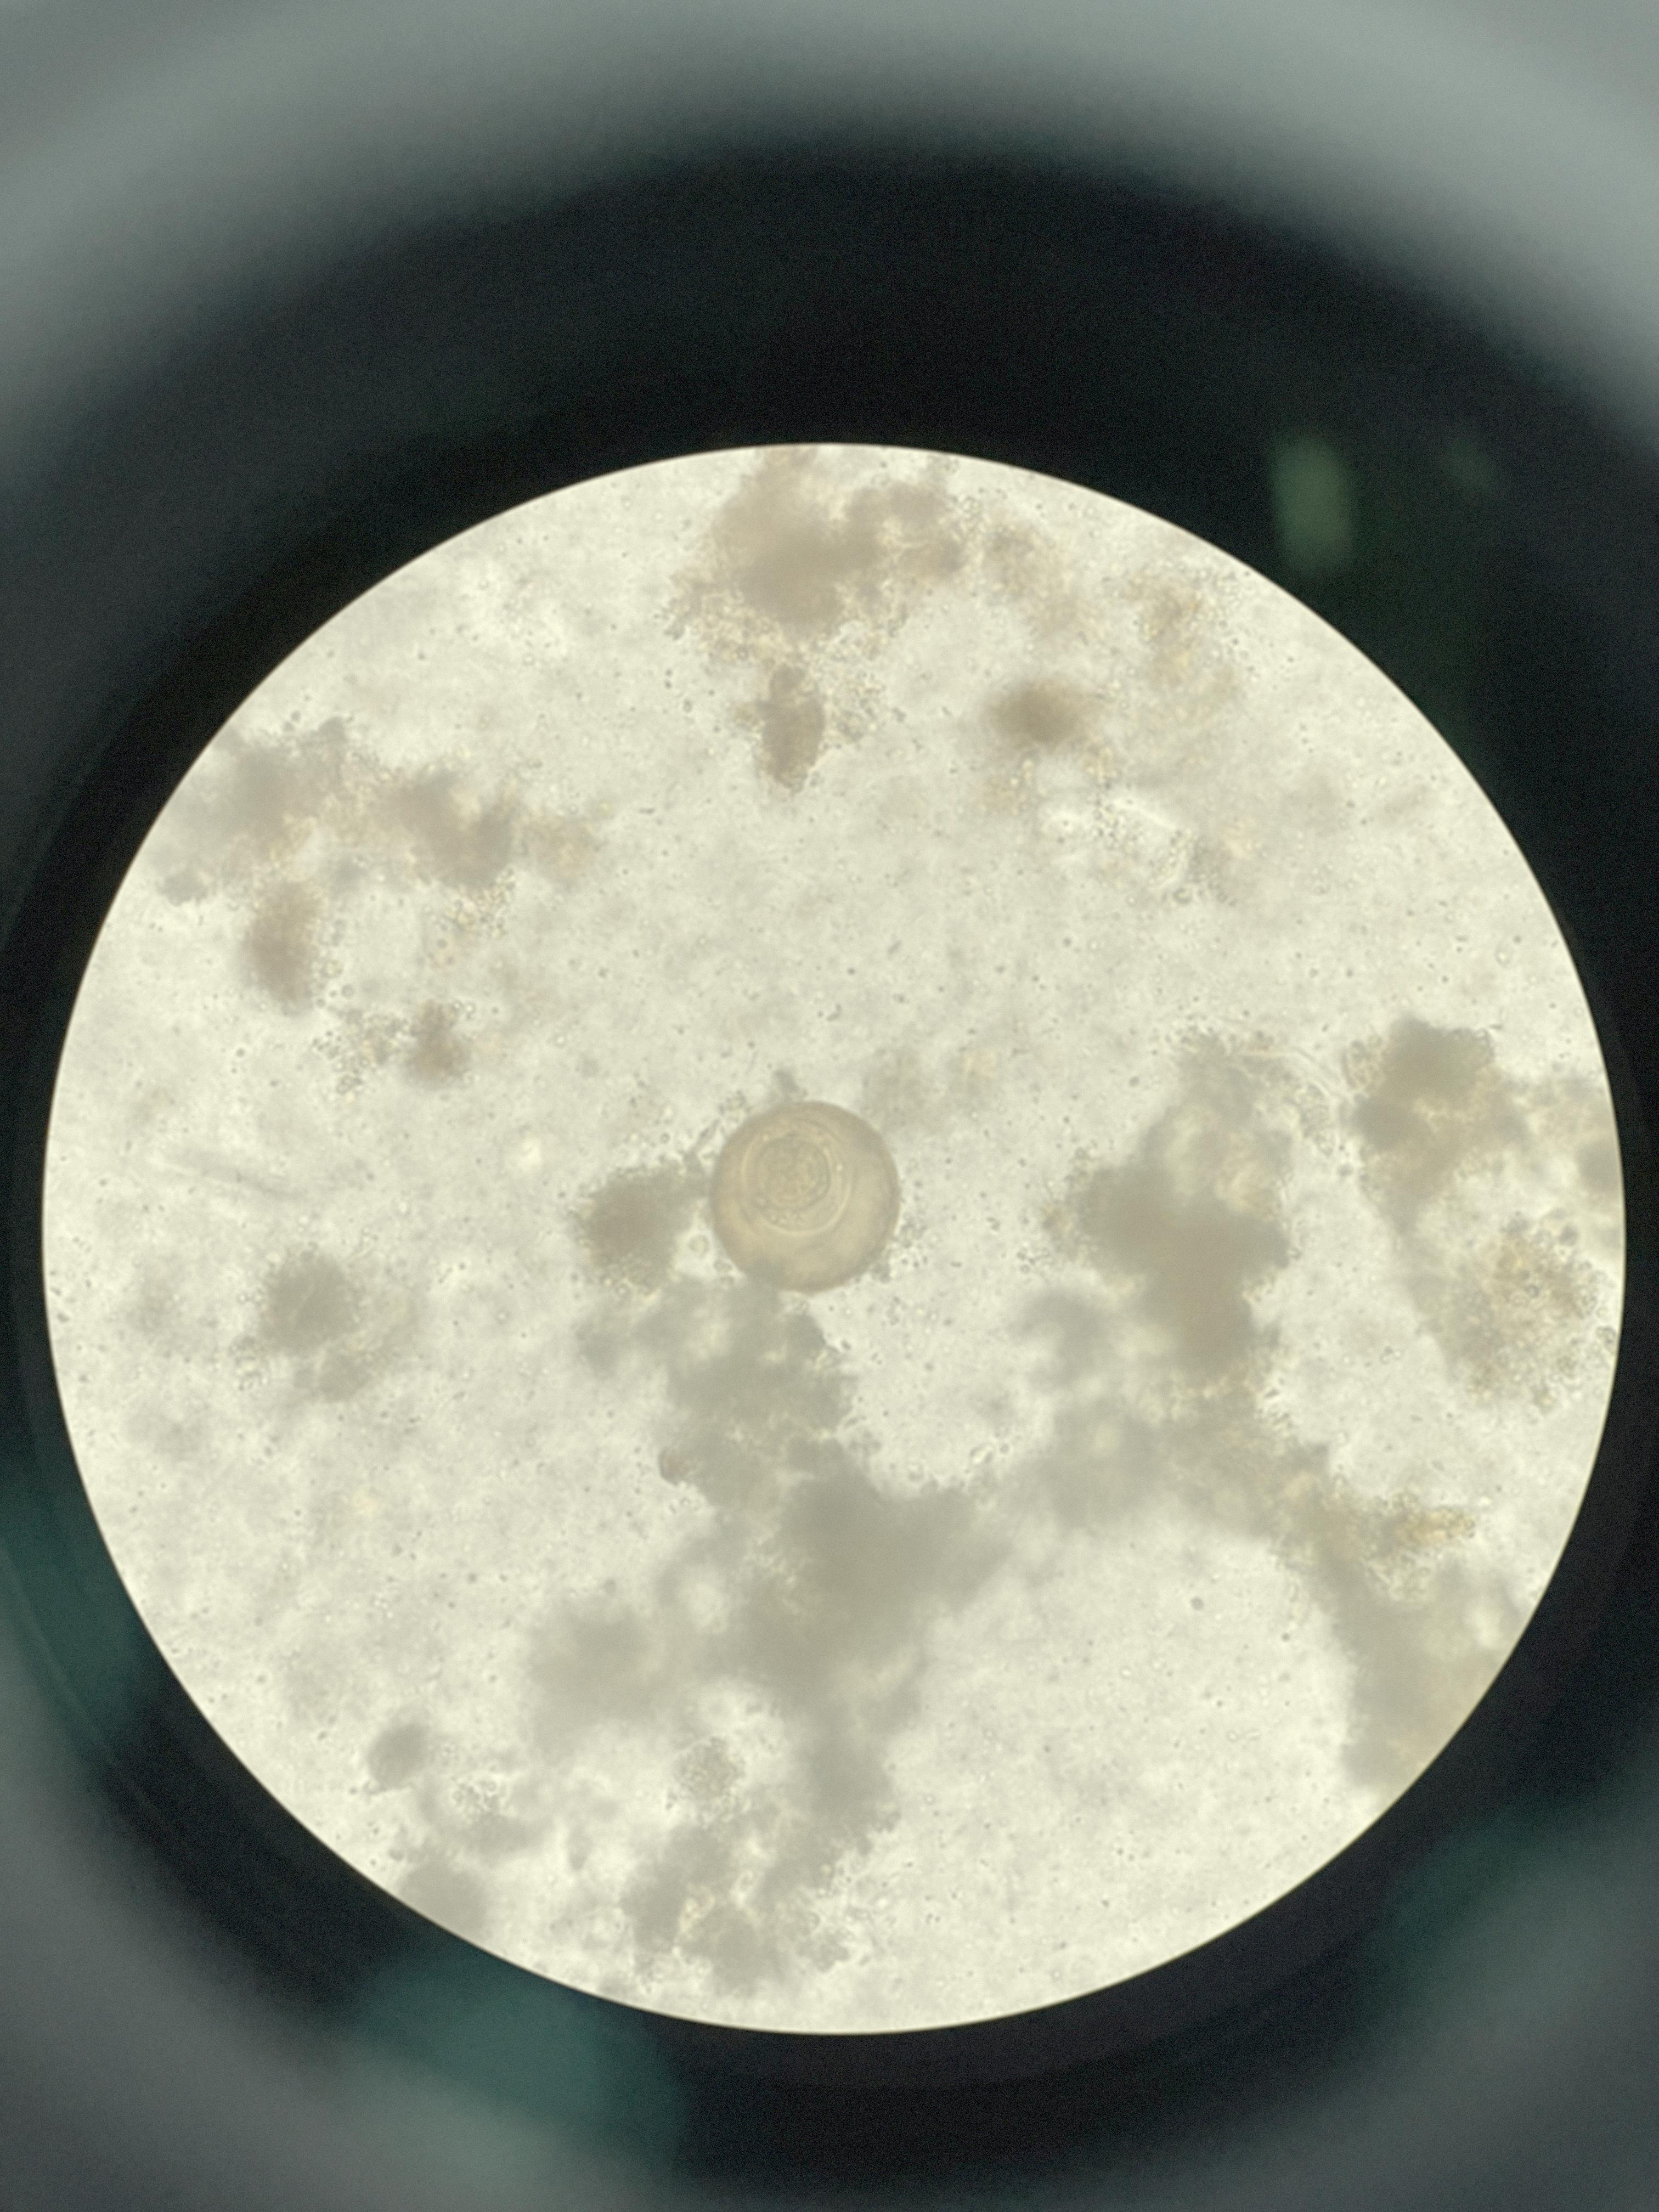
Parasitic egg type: Hymenolepis diminuta